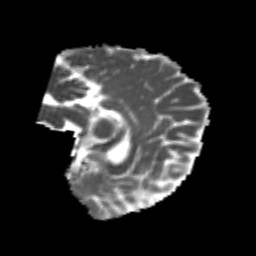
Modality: MD
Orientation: sagittal
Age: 22
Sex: female
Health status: healthy
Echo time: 0.074 s